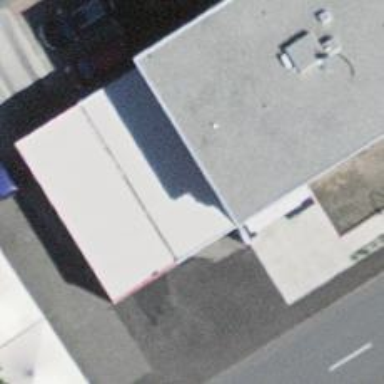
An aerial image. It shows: Fuel station.